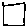
Label: square